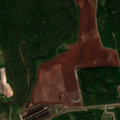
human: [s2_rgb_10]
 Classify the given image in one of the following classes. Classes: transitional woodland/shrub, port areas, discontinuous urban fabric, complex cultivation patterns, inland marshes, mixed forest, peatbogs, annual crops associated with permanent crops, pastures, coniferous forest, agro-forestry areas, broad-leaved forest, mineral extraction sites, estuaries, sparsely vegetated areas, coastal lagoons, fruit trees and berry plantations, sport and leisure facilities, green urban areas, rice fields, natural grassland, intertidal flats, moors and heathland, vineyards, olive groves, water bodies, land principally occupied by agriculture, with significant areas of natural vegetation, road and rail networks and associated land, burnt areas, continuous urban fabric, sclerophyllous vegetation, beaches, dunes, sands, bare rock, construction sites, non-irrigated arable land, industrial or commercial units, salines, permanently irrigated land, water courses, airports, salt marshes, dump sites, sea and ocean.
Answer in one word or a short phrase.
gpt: coniferous forest, mixed forest, peatbogs